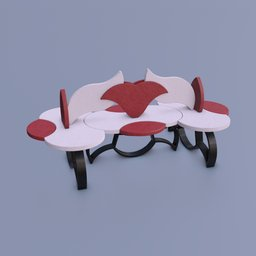
Label: furniture